Interaction volume radius: 5 \u00c5
Interaction volume height: 25 \u00c5
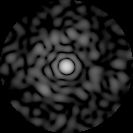
Disorder parameter: 0.83